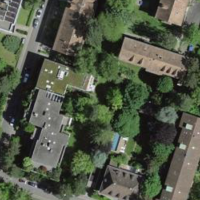
EUNIS habitat code: 54
Species observed at this site:
Campanula trachelium